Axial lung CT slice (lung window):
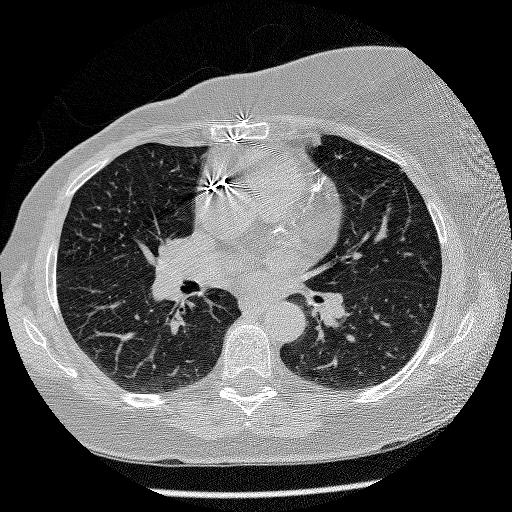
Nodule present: no